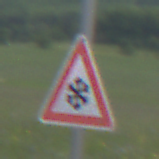
Verkehrszeichen: SchneeOderEisglaette
Umgebung: Outdoor, RoadRail
Tageszeit: Midday
Wetter: PartlyCloudy
Licht: Natural
Jahreszeit: NotSpecified
Kontrast: LowContrast